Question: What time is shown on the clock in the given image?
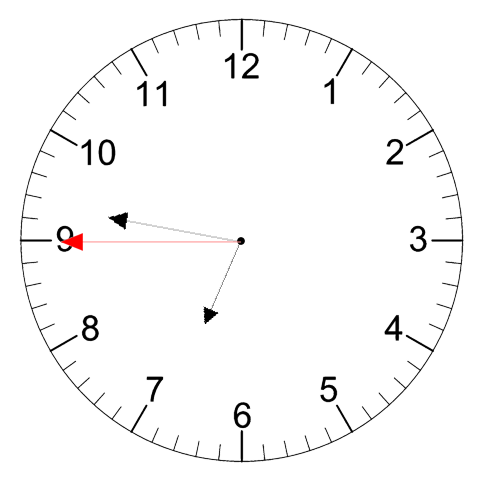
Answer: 06:46:45